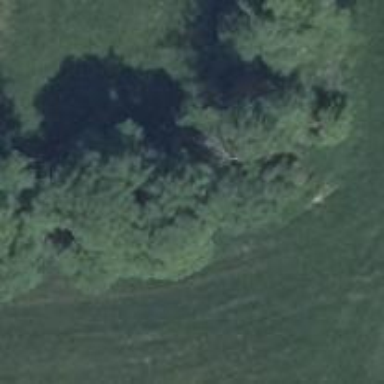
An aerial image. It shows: Row of trees in natural setting.